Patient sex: M
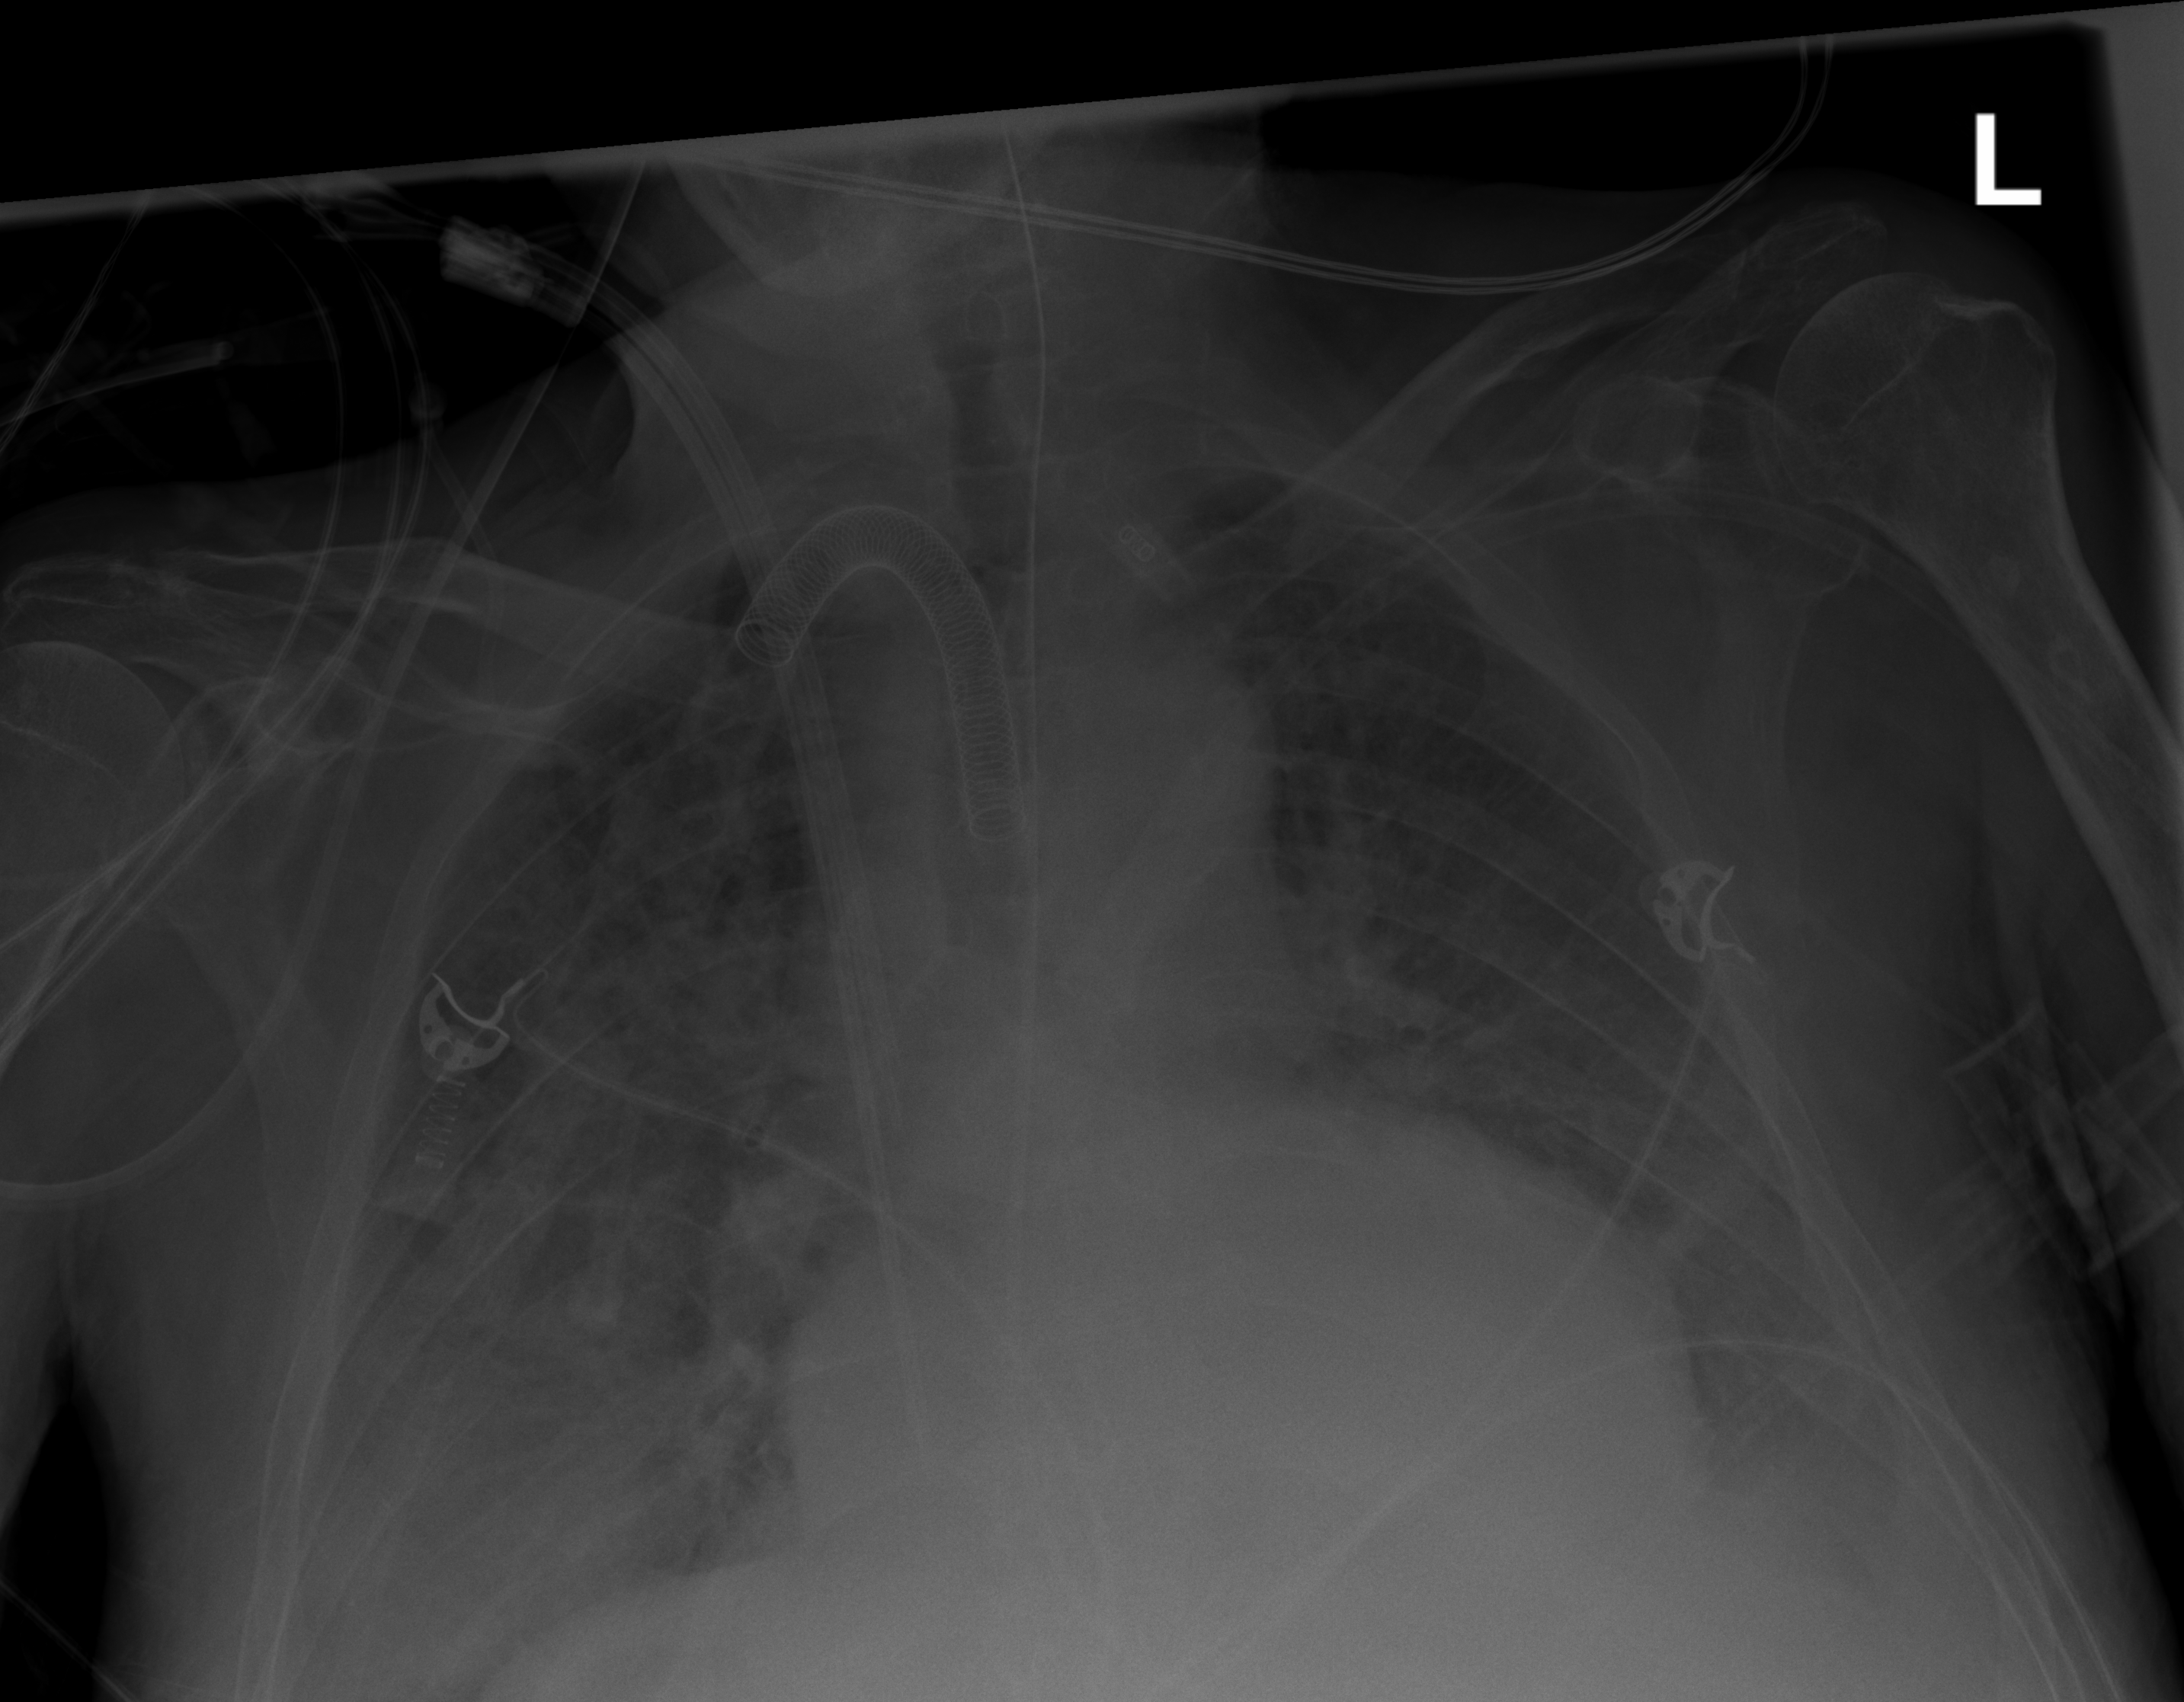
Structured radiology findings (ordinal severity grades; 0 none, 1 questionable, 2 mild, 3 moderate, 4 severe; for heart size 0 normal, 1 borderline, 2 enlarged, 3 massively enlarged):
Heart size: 2
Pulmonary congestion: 2
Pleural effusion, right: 3
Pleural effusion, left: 3
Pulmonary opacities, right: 2
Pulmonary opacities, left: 2
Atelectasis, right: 2
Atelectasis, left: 2